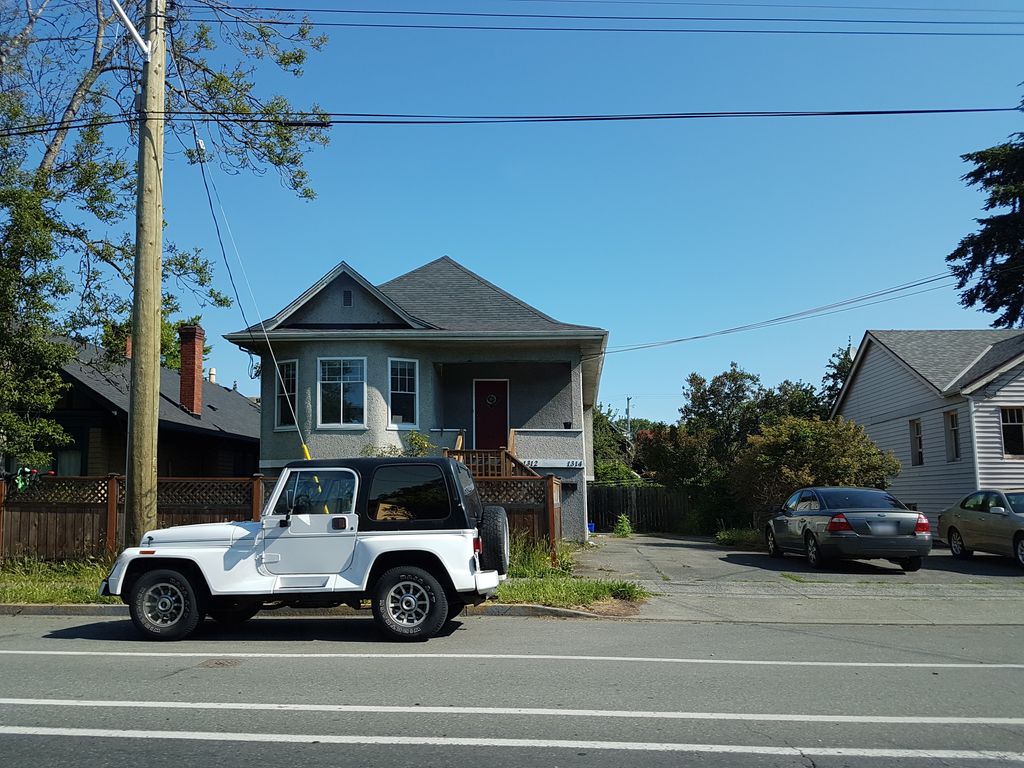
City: victoria